Interaction volume radius: 5 \u00c5
Interaction volume height: 10 \u00c5
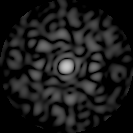
Disorder parameter: 0.8764